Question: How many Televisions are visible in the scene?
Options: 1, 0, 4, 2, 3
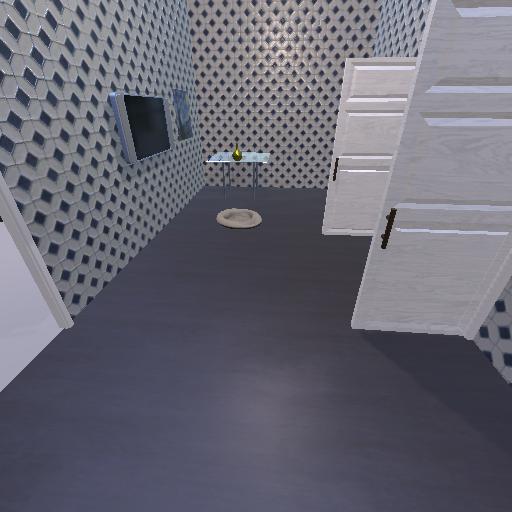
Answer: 1